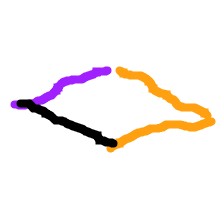
Shape: rhombus